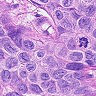
Metastatic tissue present: yes